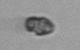
Label: Heterocapsa_rotundata